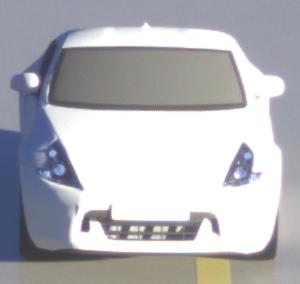
Make: Nissan
Model: 370Z Coupé
Detailed model: 370Z (Z34) Coupé
Model produced from: 2009/12
Model produced until: 2013/03
Doors: 3
Color: white
Road condition: wet road
Daytime: sunrise or sunset
Contrast: high contrast